Field crop: maize
Growth stage: 1
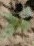
Species: datura